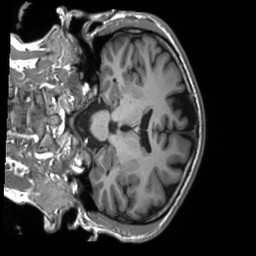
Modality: T1w
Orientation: coronal
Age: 31
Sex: male
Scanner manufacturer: siemens
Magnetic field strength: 3 T
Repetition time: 2.53 s
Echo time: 0.00219 s